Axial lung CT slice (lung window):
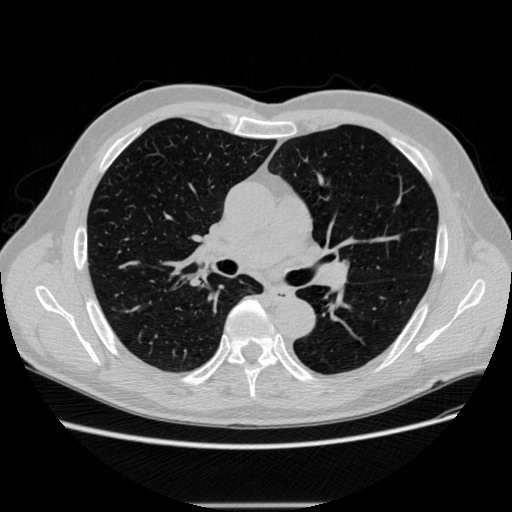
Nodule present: no